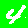
Digit: 4